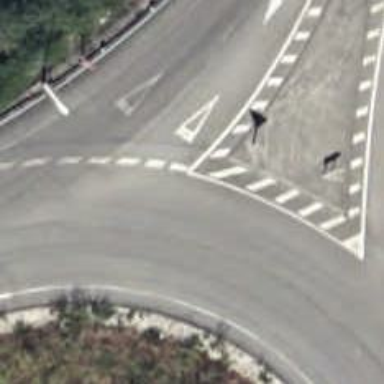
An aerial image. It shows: Road with "give way" sign.